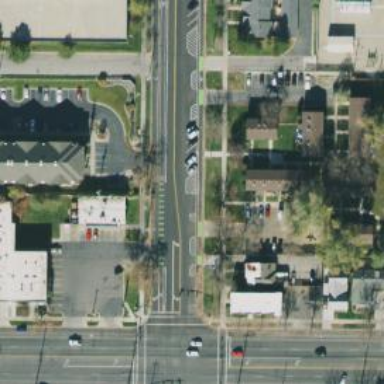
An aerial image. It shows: Tertiary road with asphalt surface. There is separate sidewalk along the road.